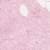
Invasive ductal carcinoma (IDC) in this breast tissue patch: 0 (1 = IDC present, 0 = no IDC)